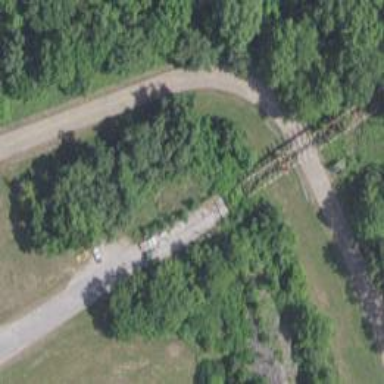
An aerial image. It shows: Abandoned bridge.